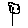
Label: flower